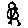
Label: bird